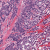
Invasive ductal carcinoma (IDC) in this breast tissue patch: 1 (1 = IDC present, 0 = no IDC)